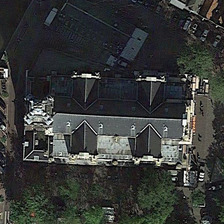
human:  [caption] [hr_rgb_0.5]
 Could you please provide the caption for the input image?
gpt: some green trees and cars are near a church .

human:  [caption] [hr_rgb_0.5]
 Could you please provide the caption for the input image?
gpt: some green trees and cars are near a church .

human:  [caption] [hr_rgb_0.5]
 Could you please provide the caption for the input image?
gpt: some green trees and cars are near a church .

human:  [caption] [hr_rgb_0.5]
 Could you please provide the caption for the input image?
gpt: some green trees and cars are near a church .

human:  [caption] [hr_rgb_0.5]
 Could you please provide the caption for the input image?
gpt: some green trees and cars are near a church .